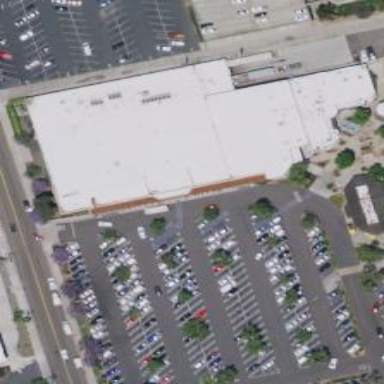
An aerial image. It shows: Building that houses supermarket.